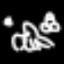
Label: octagon